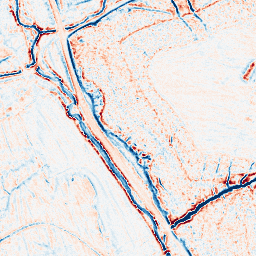
Category: edge_preserving
Decomposition family: bilateral
Decomposition parameters: d: 9
sigma_color: 25
sigma_space: 75
Upsampling method: quartic
Upsampling parameters: scale: 8
Upsampling scale: 8